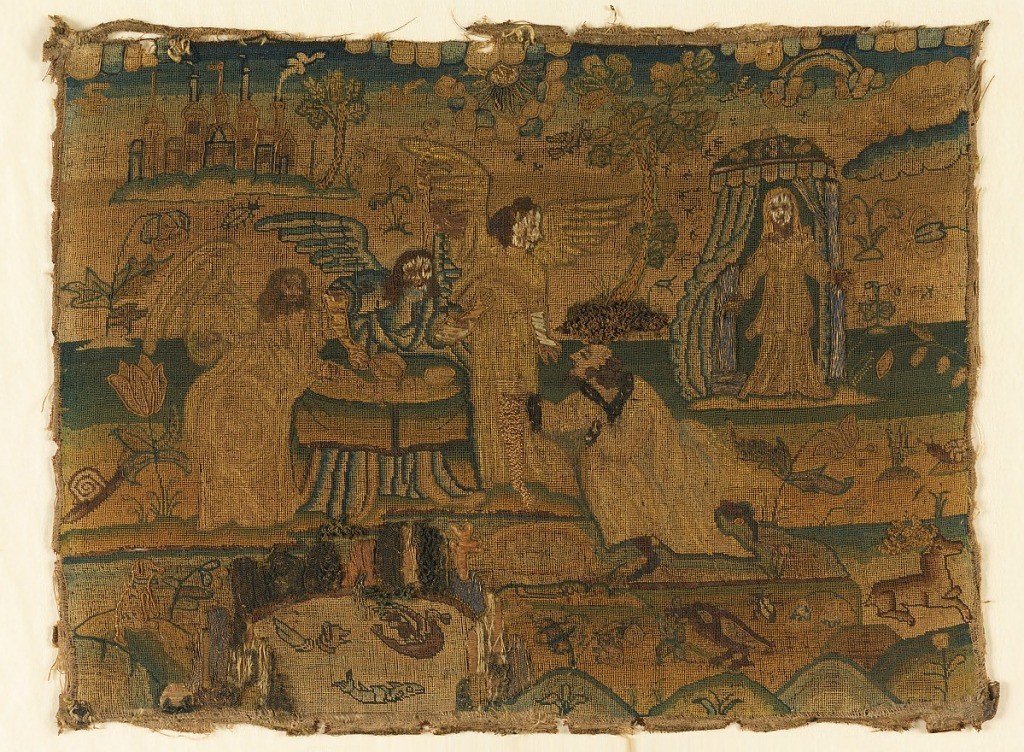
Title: Embroidered picture
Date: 1650–1700
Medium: silk and metal wrapped silk on linen Technique: tent, couching, padded couching, stem and knotting on plain weave linen canvas. Counted stitches.
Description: Abraham and the three angels showing the angels announcing to Abraham that Sarah will bear a son in her old age, while Sarah laughs derisively from the doorway of the tent.  Source for Abraham and the angels: Engraving by Gerard de Jode (1521-1591) after Martin de Vos (1531-1603).  Thesarus sacrarum historiae vereris testament: Antwerp 1585.  A rockery, pool with fishes, dog, stag, birds, sun and distant castle are also included.